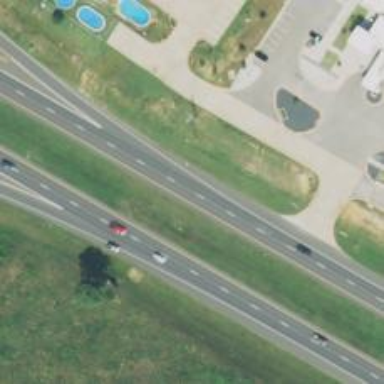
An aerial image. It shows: Asphalt trunk highway classified as expressway.